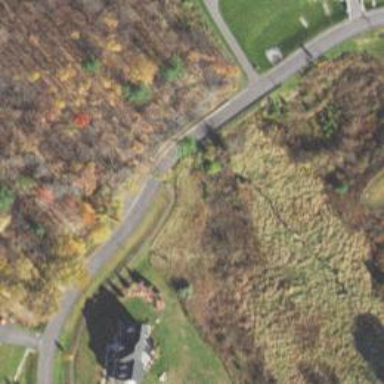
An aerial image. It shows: Culvert tunnel.